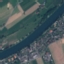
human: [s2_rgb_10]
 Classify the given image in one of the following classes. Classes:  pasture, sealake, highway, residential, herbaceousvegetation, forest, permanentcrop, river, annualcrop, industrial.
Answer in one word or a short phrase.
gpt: River